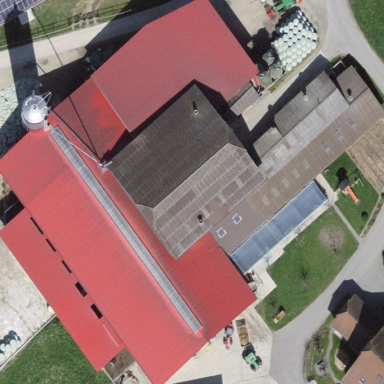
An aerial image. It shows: Farm building.